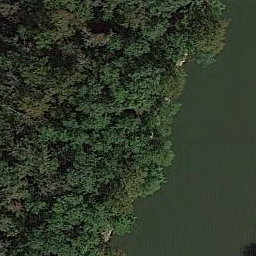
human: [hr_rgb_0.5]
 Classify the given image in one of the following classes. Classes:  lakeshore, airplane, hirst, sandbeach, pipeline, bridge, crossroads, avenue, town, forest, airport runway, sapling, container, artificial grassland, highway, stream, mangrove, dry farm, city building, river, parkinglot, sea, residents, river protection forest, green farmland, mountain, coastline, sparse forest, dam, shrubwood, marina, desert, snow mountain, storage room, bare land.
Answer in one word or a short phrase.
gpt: river protection forest